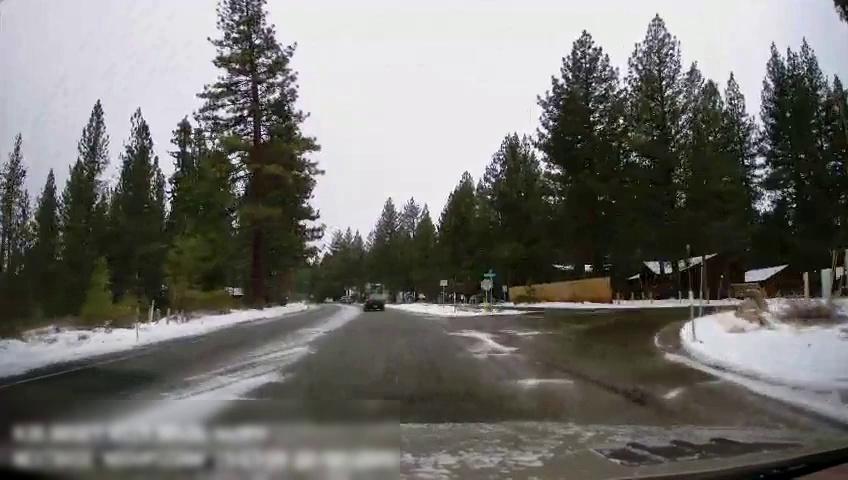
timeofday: Day
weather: Snowy
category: Drivable Space
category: Vehicles | Car
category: Vehicles | Car
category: Vehicles | Car
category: Traffic | Signs